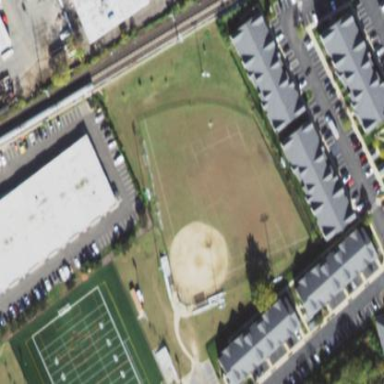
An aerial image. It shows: Baseball pitch for leisure and sports activities.